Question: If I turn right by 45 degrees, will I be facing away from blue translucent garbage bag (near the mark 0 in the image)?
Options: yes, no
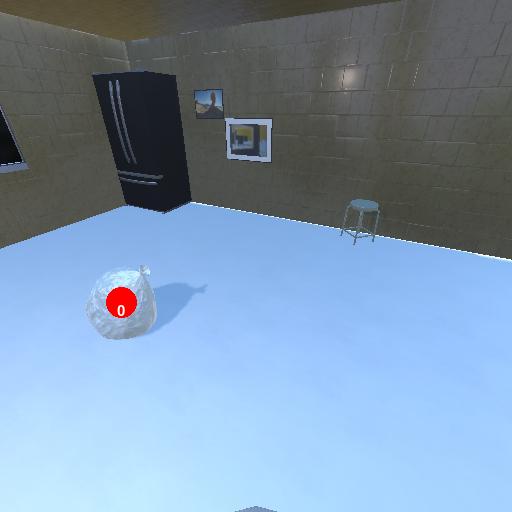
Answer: yes